Question: I'm developing an android app and recently we decided to mix up the design and switch our main screen to a view pager with tabs on top (actually in the actionbar).
To place the tabs on top I was thinking of using a custom actionbar layout and for the tabs to use the <URL>, as it is used on the Facebook app or Tinder
Does anyone have any suggestion for this? I saw that there was a branch made on the tab library that should have done exactly this, but I couldn't get it to work.
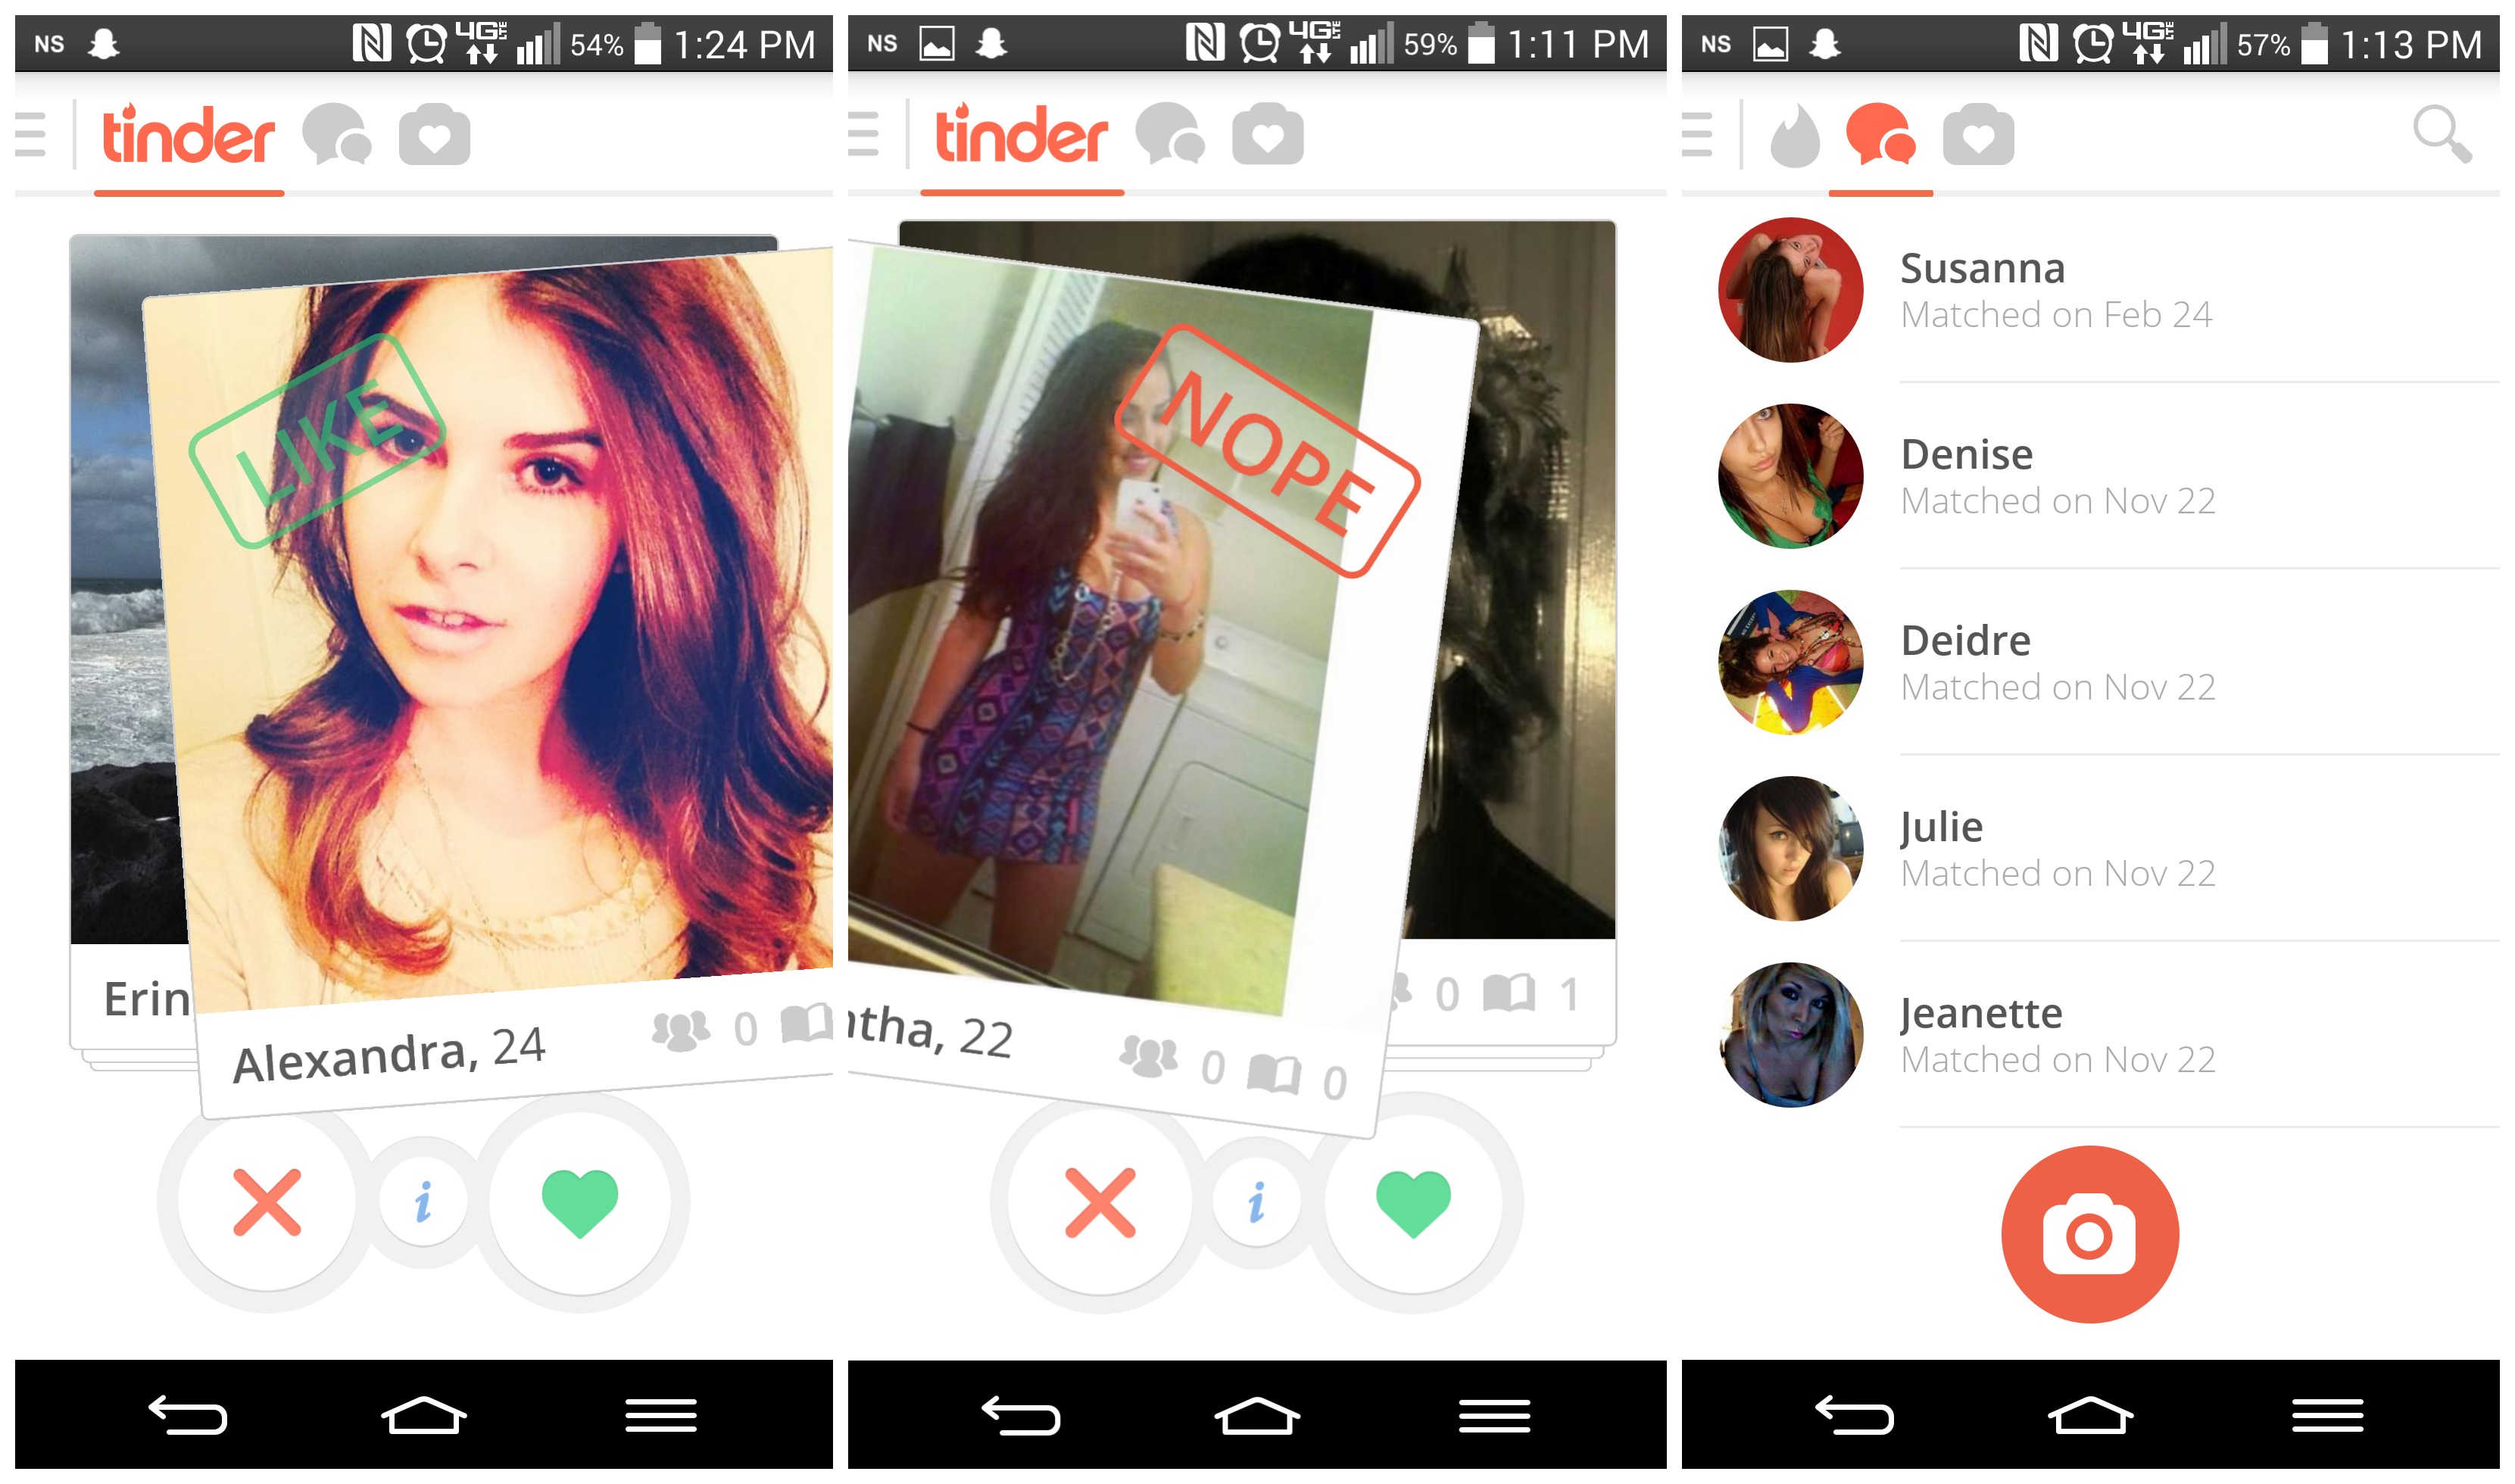
Answer: OK, found how to add the image to the tab, had to go a bit through the code of the PagerSlidingTab library.
The PagerSlidingTab contains an interface called IconTabProvider that needs to be implemented by your ViewPager's adapter. Implemented that and for each position you can provide a different icon.
My only problem now is that I need to have a different coloured icon based on if a tab is selected or not, with a slow transition between the two (just like on Tinder and on Facebook).
LE: Apparently got lucky and there is a fork of the tab strip library that can be found <URL>. You just need a drawable resource created like this:
'''
<item android:state_selected="true" android:drawable="@drawable/ic_twitter"/>
<item android:drawable="@drawable/ic_twitter_of"/>
'''
It will change whenever you select a new page, but there is not smooth transition between the on and off icon.
LE 2:
Found another branch that has the smooth tab transition (uses the alpha property to show a nice transition) and it can be found <URL>.